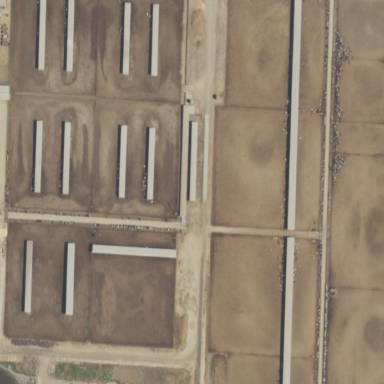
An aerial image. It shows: Farmyard area.